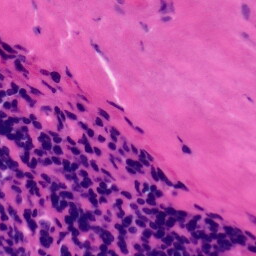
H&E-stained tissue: Tonsil